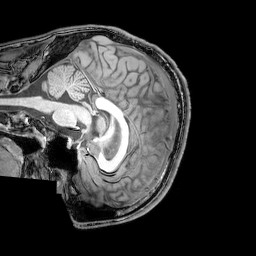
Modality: T1w
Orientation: sagittal
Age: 21
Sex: male
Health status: healthy
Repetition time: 0.081 s
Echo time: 0.037 s